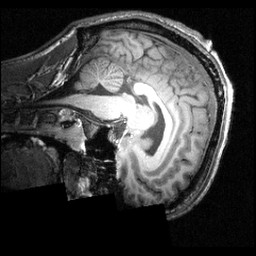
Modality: T1w
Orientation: sagittal
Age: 20
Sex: male
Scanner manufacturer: siemens
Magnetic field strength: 3.951 T
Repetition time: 1.5 s
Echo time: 0.00335 s